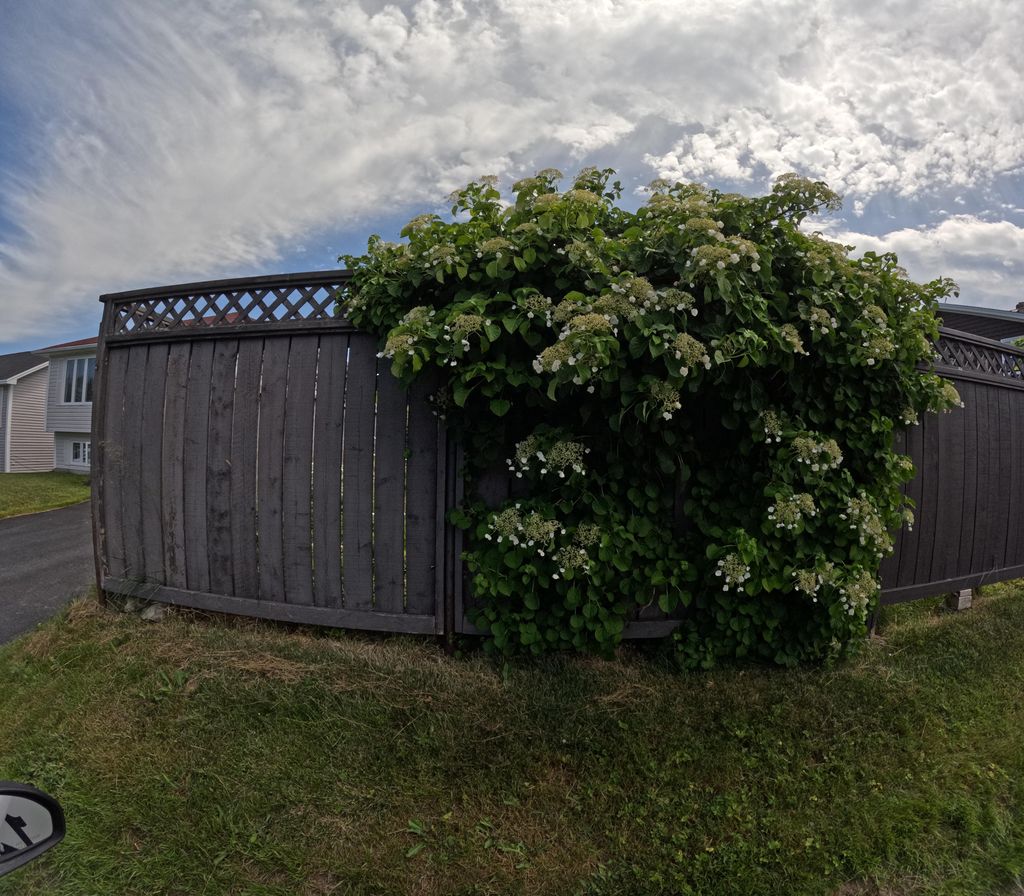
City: st_johns